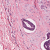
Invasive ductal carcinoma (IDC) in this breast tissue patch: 1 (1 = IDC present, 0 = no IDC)